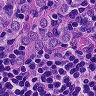
Metastatic tissue present: yes